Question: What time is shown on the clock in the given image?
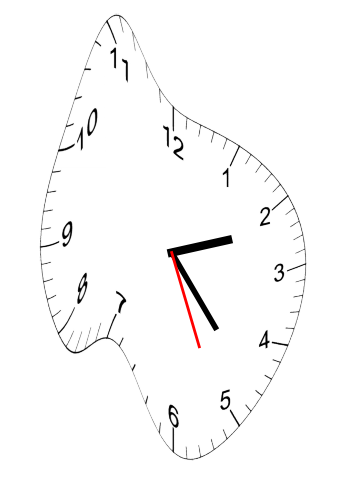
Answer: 02:23:26